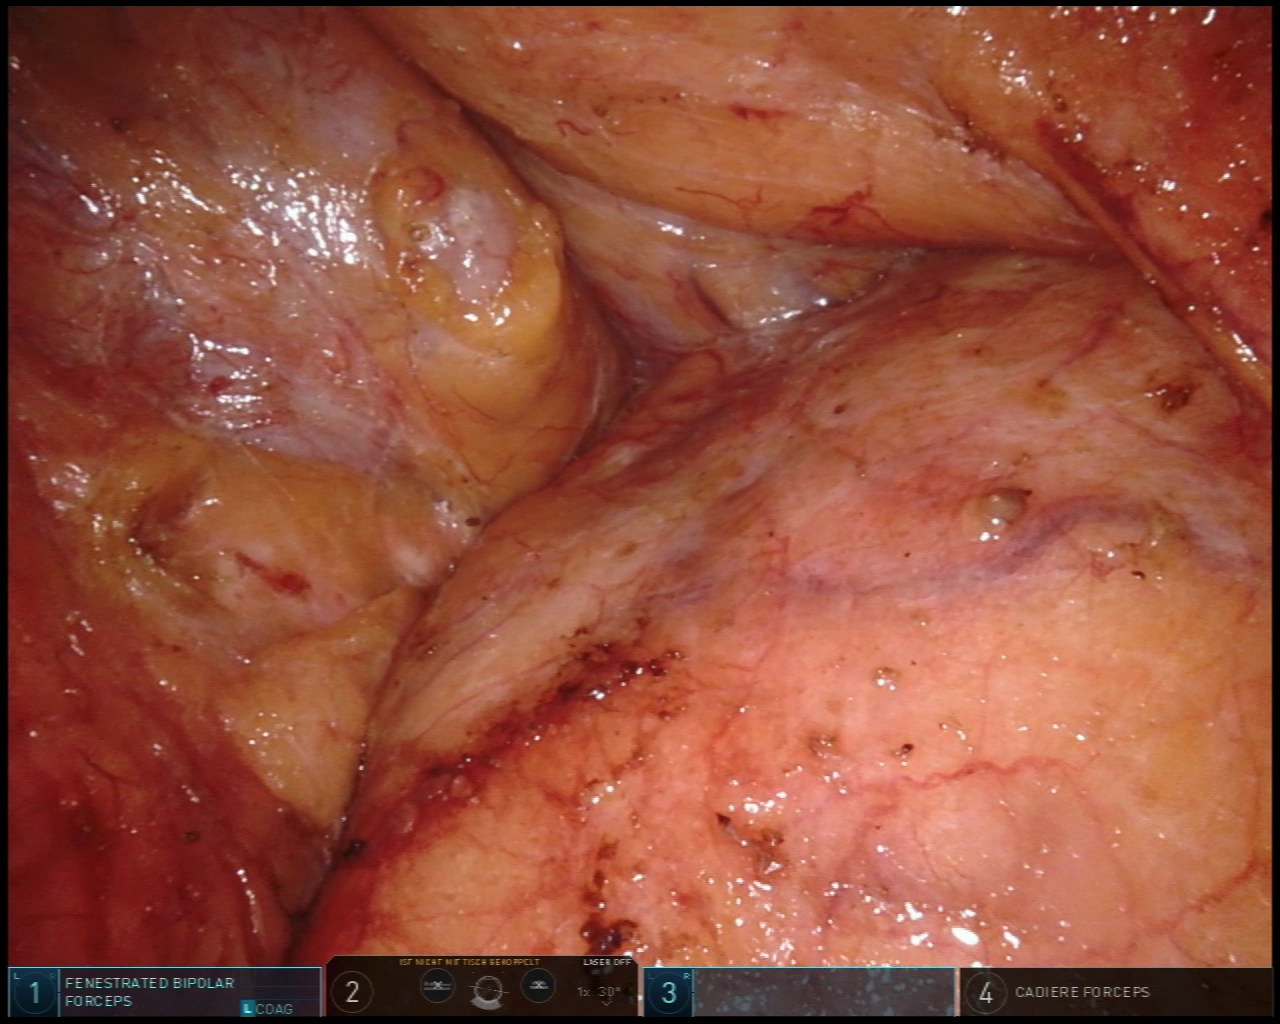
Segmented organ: pancreas
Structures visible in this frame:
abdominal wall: no
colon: yes
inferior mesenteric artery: no
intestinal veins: no
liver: no
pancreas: yes
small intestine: no
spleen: no
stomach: no
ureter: no
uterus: no
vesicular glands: no